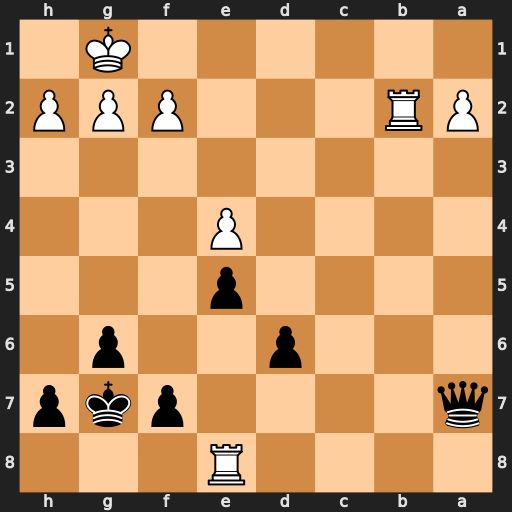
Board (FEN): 4R3/q4pkp/3p2p1/4p3/4P3/8/PR3PPP/6K1
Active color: b
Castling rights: -
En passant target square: -
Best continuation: Qa4 g3 Qxe8